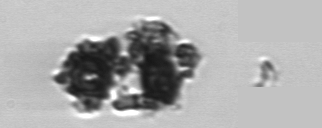
Label: Thalassiosira_TAG_external_detritus